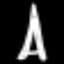
Label: The Eiffel Tower